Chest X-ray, PA view. Patient: 56 years old, sex F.
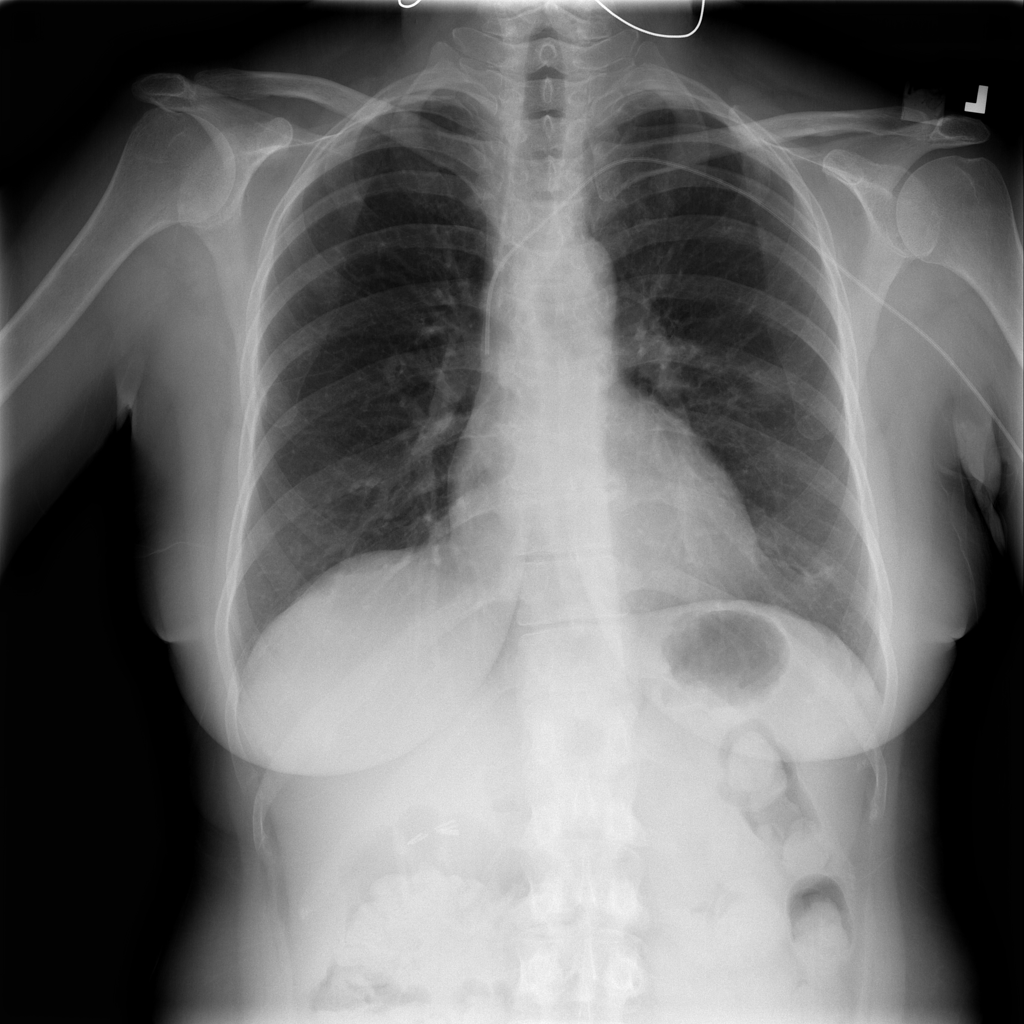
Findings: No Finding